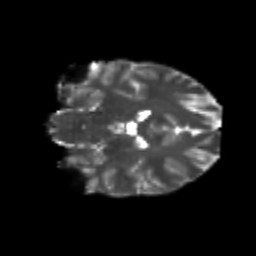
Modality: T2w
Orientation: coronal
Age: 20
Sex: female
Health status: healthy
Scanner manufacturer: philips
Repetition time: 7.388 s
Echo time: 0.08599 s